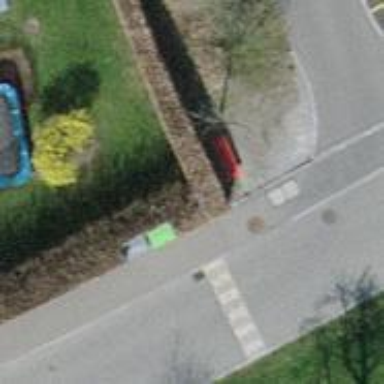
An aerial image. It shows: Red bench.